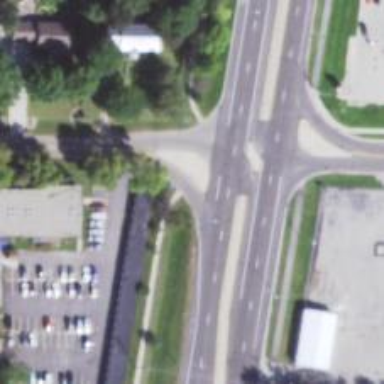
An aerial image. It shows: Primary link road with asphalt surface.